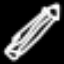
Label: pencil